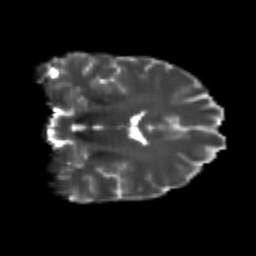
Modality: T2w
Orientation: coronal
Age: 22
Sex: female
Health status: healthy
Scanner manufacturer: philips
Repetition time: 7.384 s
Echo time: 0.08599 s